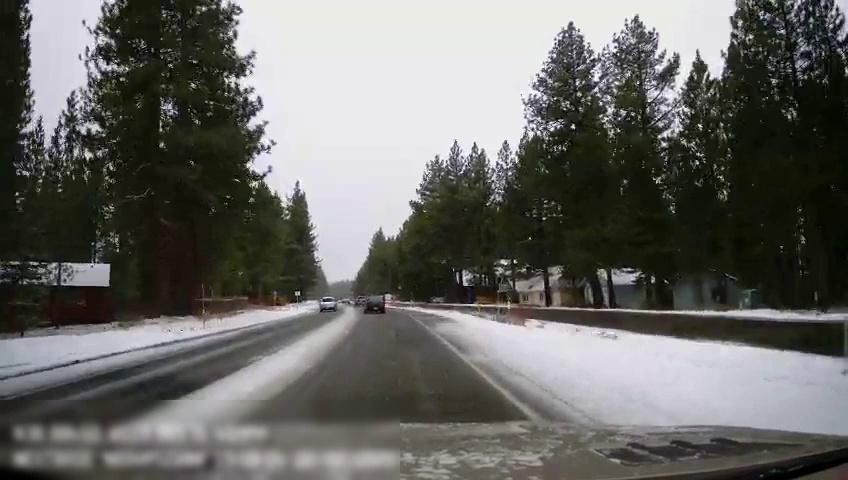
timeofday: Day
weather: Snowy
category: Drivable Space
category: Drivable Space
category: Vehicles | SUV
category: Vehicles | SUV
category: Vehicles | Car
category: Vehicles | Car
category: Lanes | Current Lane